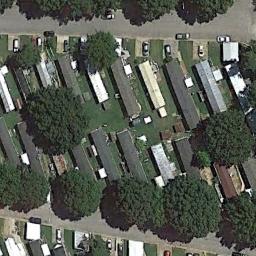
Label: residential